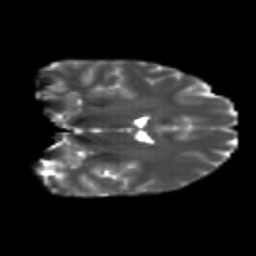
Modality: T2w
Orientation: coronal
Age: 23
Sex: male
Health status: healthy
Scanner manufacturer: philips
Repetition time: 7.386 s
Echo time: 0.08599 s